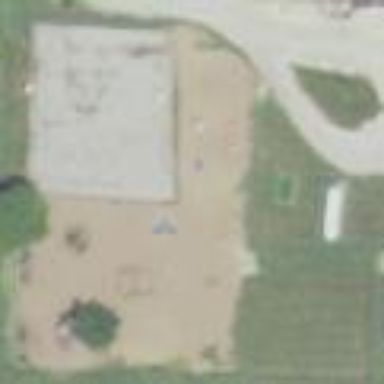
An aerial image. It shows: Playground area for leisure activities on the land.